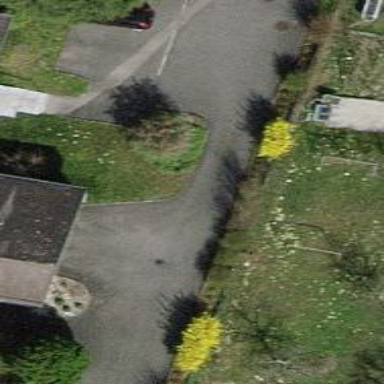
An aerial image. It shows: Hedge acting as barrier.